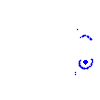
Particle: pion